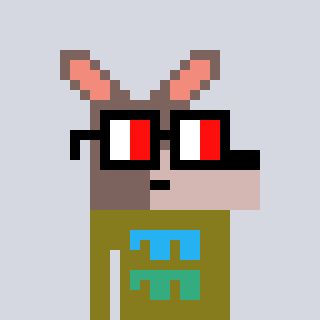
a pixel art character with square glasses with black frames and red eyes, a kangaroo-shaped head and a gunk-colored body on a cool background